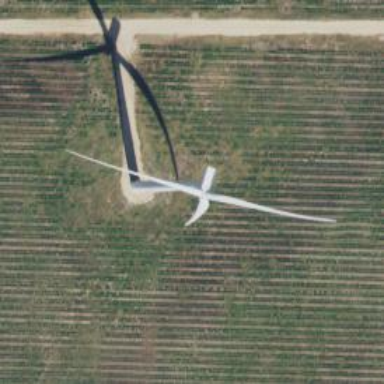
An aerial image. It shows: Wind generator powered by wind. The generator type is horizontal axis and it uses wind turbines.